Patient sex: M
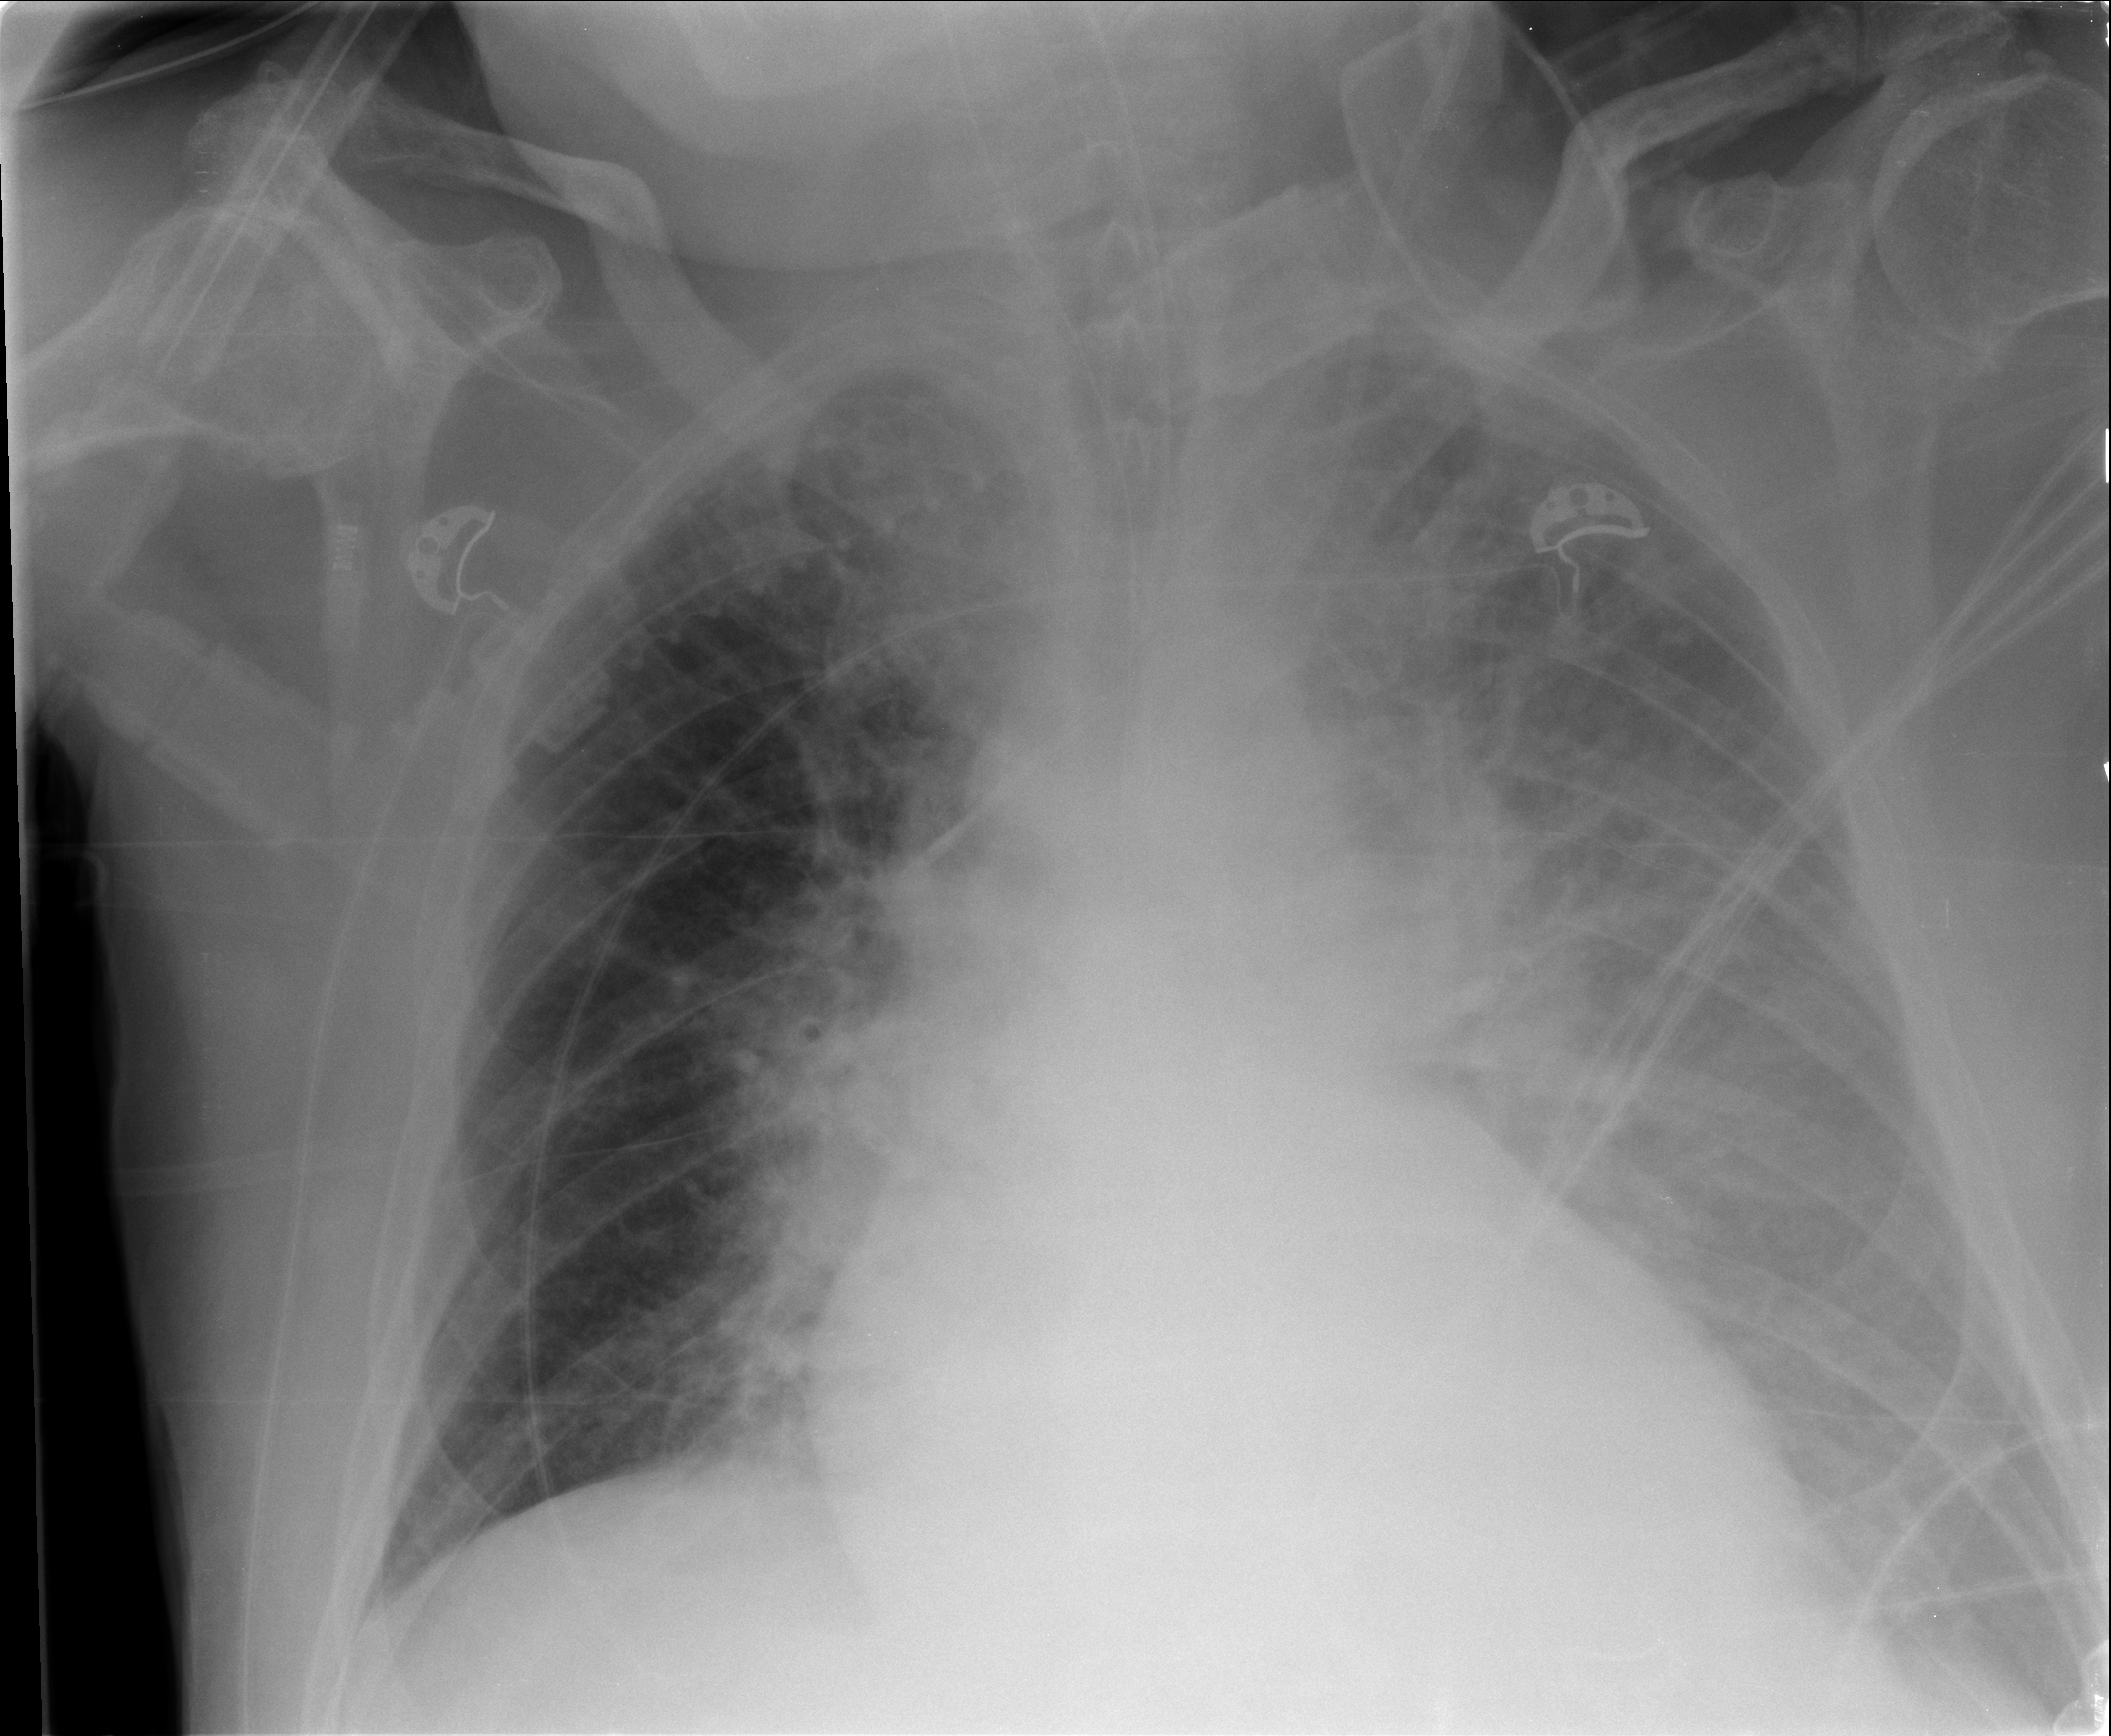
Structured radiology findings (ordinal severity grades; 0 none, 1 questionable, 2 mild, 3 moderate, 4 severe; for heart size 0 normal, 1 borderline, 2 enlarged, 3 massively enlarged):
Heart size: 2
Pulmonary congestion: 2
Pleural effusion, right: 0
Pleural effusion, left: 1
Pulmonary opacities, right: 0
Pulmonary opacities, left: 0
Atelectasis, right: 0
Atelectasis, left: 2